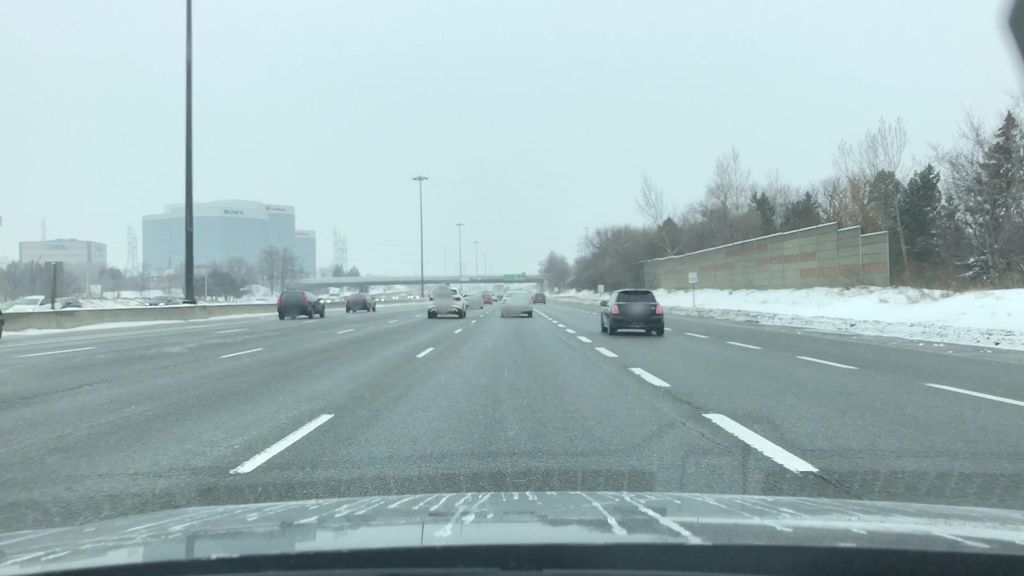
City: toronto